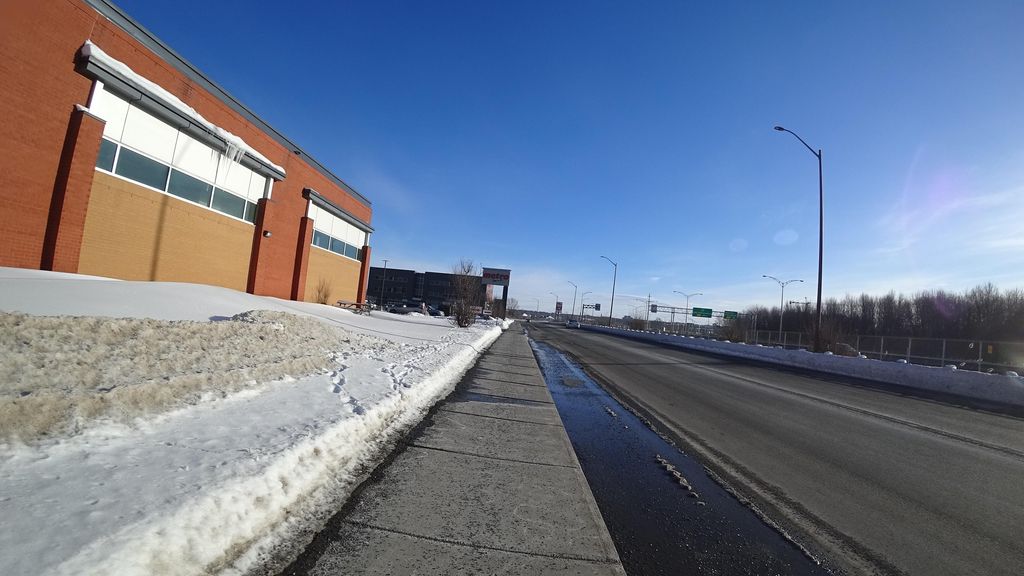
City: quebec_city